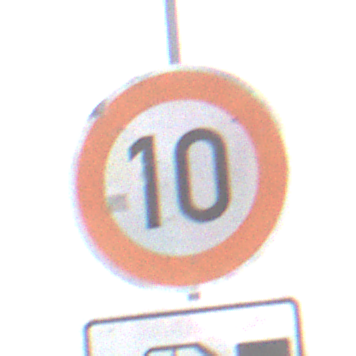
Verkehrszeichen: Geschwindigkeit10
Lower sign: HinweisDurchSinnbild15
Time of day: MorningAfternoon
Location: Outdoor (Nature)
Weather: PartlyCloudy
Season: NotSpecified
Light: Natural